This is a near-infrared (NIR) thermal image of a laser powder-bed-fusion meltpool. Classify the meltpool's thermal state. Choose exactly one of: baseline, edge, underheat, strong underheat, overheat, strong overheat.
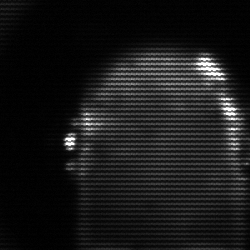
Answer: baseline